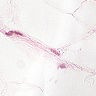
Metastatic tissue present: no